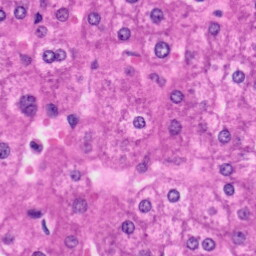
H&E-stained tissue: Liver